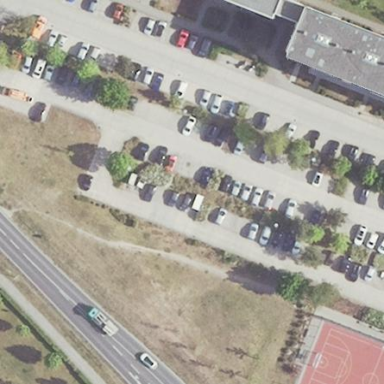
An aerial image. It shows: Parking area with sheds.